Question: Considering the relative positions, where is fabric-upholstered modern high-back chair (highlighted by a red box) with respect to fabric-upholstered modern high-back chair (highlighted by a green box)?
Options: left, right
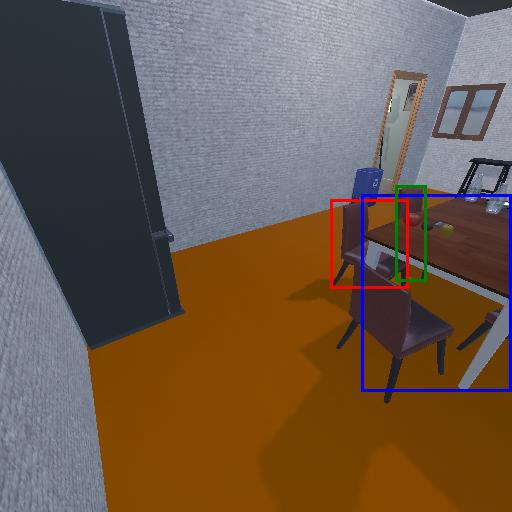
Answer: left